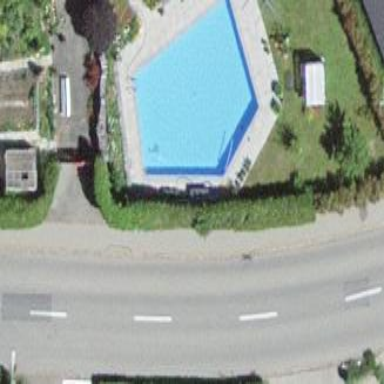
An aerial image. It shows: Swimming pool located in leisure land.